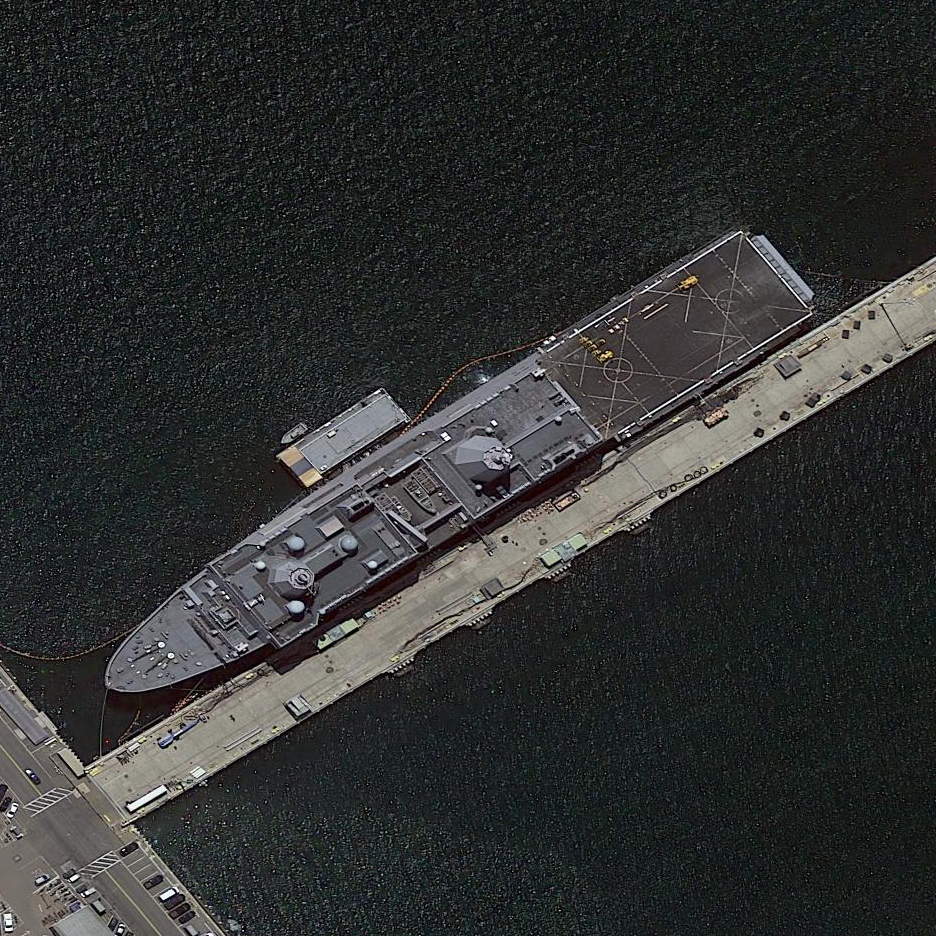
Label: San_Antonio-class_transport_dock